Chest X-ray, AP view. Patient: 16 years old, sex M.
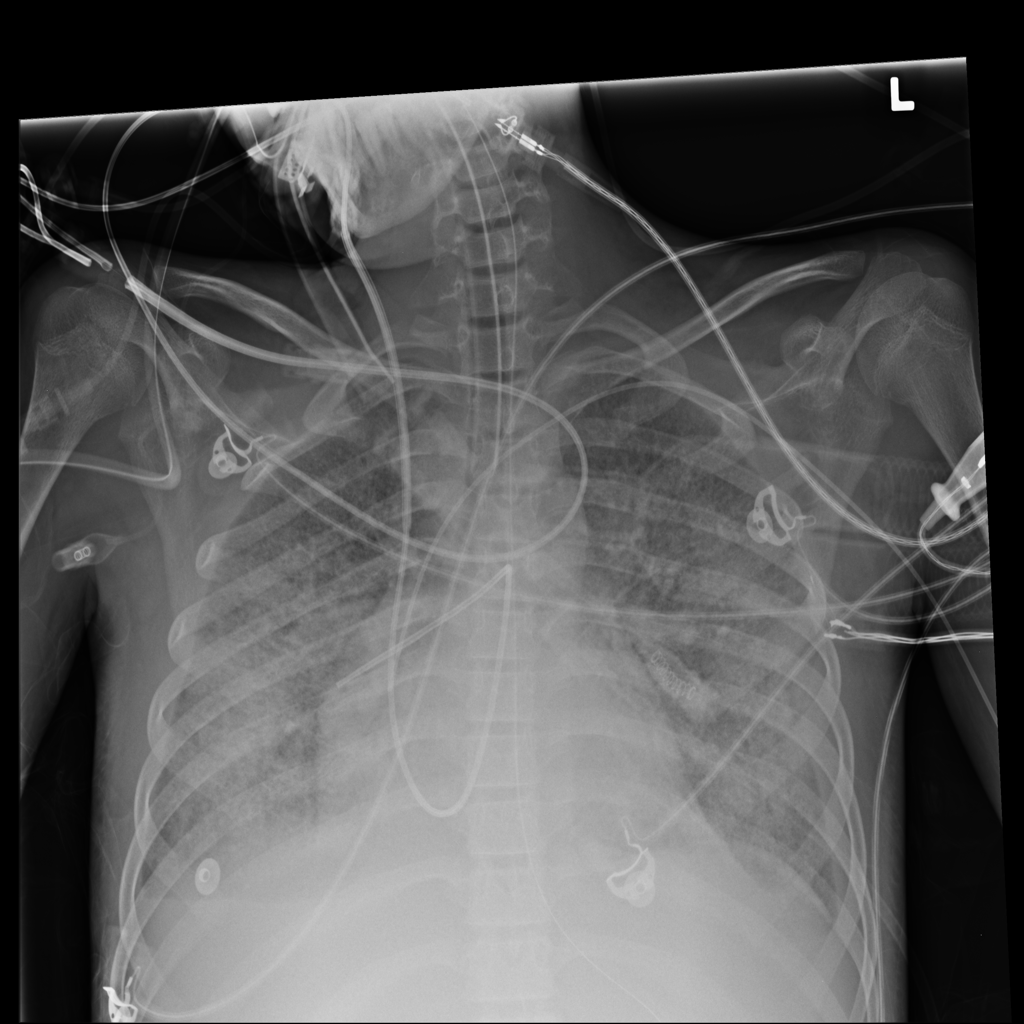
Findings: Effusion, Infiltration